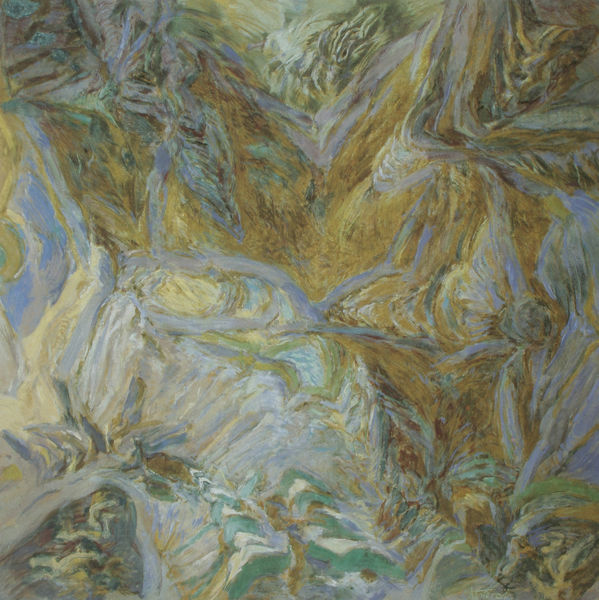
Titel: Quadratur IV: Für Pisanello
Künstler: Hann Trier
Institution: Im Besitz des Künstlers
Schlagwörter: baum, berg, blau, dunkel, felsen, himmel, kopf, wasser, weiß, wolken, bäume, gelb, grün, landschaft, menschen, ocker, bewegung, braun, bunt, grau, hell, licht, pastell, säulen, blick, blüten, beige, malerei, arme, augen, gesicht, mensch, silber, öl, pastos, sonne, auge, gold, decke, wald, chaos, bewegt, relief, abstrakt, berge, farben, fels, flächen, gebirge, klippen, modern, formen, lila, linien, winter, floral, bucht, oben, bögen, wälder, acryl, wolkig, durcheinander, verschwommen, struktur, weich, schemen, wipfel, quadrat, unruhig, informel, boccioni, verwaschen, trier, hann, kce, kumulation, modnern, pisanelli, tant